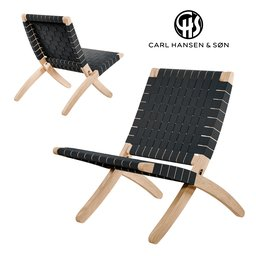
Label: furniture